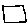
Label: square